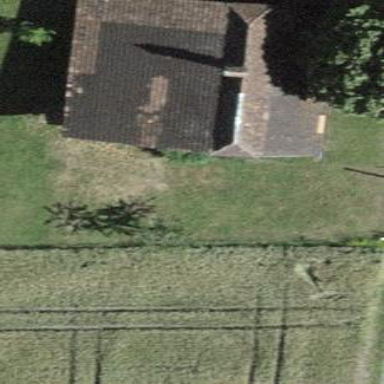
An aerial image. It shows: Simple house.